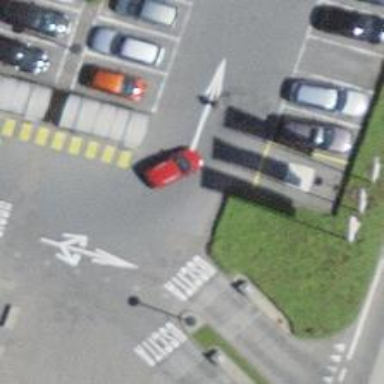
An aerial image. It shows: Road serving as parking aisle.